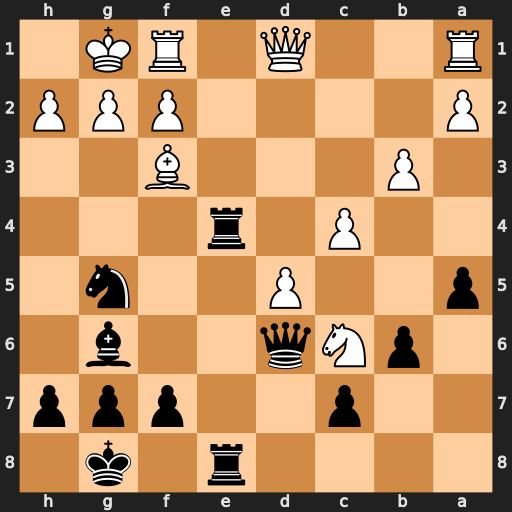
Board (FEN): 4r1k1/2p2ppp/1pNq2b1/p2P2n1/2P1r3/1P3B2/P4PPP/R2Q1RK1
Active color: b
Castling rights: -
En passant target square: -
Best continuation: Rh4 g3 Bc2